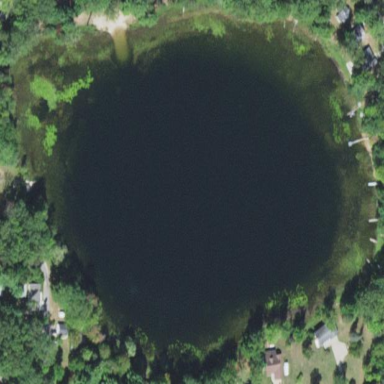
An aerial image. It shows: Serene lake surrounded by nature.